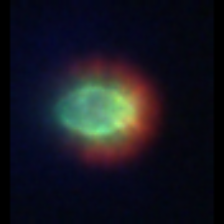
Taxon: NanoPlankton
Group: Other